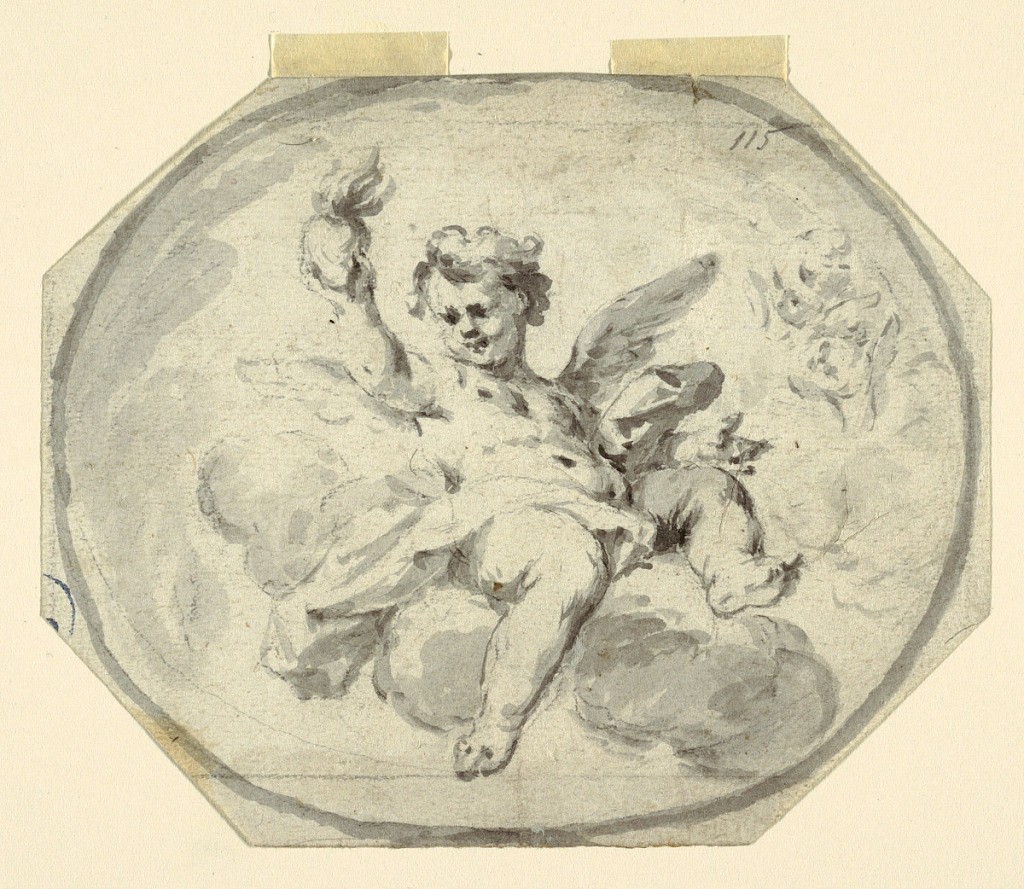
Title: Design for a Painted Ceiling
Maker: Francesco Saverio Mergolo, Italian, 1746–1786
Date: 1770–1800
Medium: Brush and black wash, black chalk on paper
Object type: Drawing
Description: Octagonal.  A cupid sits upon clouds, raising with his right hand a burning heart.  At right are two heads of cupis.  Framed as a horzontal ovoid.  Squared.  On verso are accountings